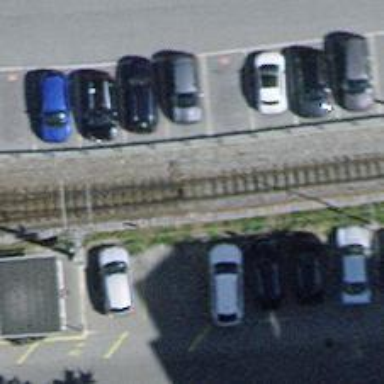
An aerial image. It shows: Railway switch with the turnout side on the left.